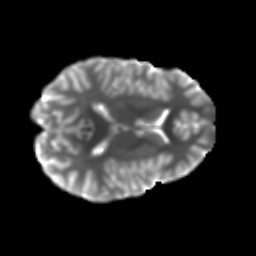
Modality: T2w
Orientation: axial
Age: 15
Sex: male
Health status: ill
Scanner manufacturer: ge
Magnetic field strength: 3 T
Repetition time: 6.752 s
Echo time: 0.079 s